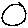
Label: circle